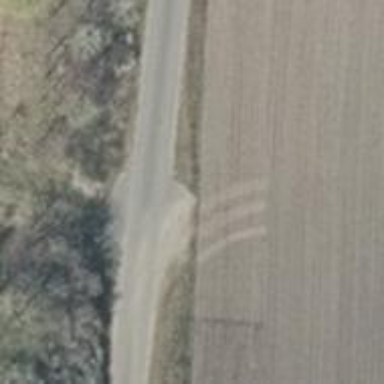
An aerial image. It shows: Passing place on the road.